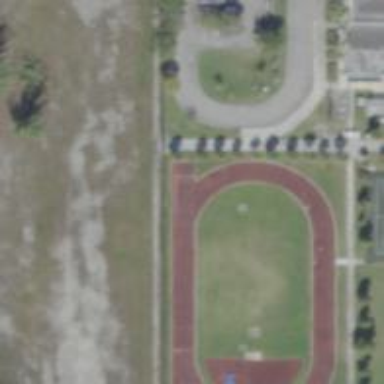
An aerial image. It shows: Track located within leisure land area.